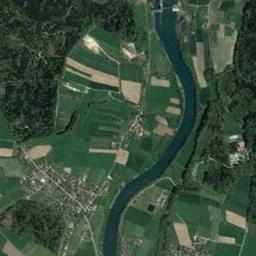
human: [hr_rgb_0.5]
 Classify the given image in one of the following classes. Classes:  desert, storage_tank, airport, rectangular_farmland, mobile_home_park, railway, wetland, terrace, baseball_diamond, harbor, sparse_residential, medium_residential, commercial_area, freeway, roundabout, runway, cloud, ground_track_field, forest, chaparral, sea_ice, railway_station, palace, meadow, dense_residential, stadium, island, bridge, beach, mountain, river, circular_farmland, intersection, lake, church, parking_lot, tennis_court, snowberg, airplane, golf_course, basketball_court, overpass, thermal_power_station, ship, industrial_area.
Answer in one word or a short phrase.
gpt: river